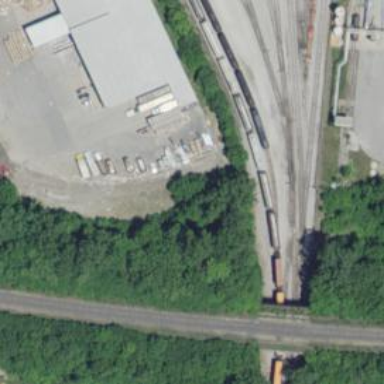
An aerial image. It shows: Railway yard.